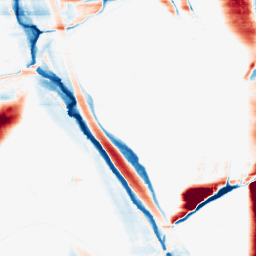
Category: morphological
Decomposition family: morphological_rect
Decomposition parameters: operation: average
width: 50
height: 3
Upsampling method: bilinear
Upsampling parameters: scale: 4
Upsampling scale: 4